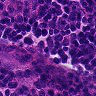
Metastatic tissue present: no